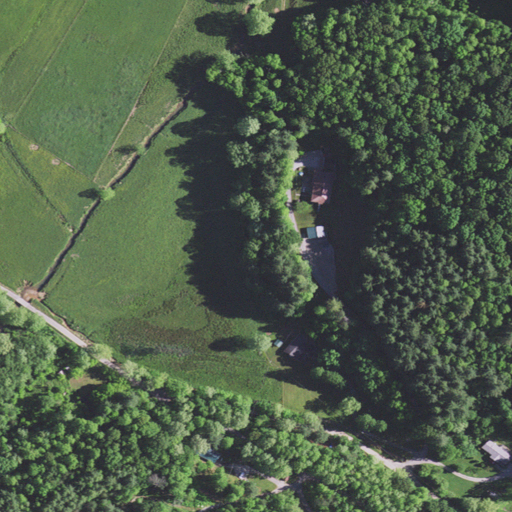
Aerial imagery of valley in Kentucky named Happy Hollow containing pasture, deciduous forest, mixed forest, open development, low intensity development, grassland, and woody wetlands